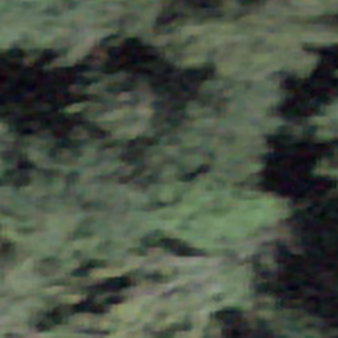
Label: other